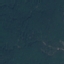
Label: Forest